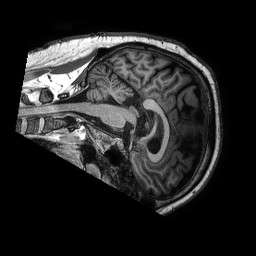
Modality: T1w
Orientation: sagittal
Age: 55
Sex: male
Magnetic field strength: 3 T